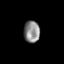
Tissue: skin
Cell type: Epithelial cells
Senescence score: 0.2695
Nuclear area (px): 345
Mean DAPI intensity: 136.322